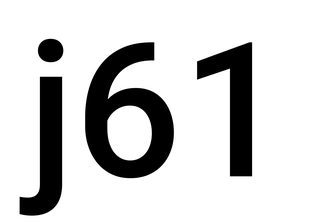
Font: Roboto_Medium